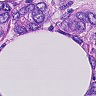
Metastatic tissue present: yes